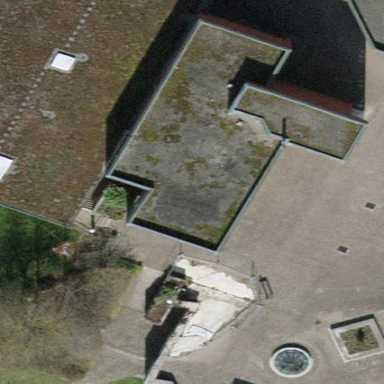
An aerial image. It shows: School building.